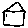
Label: house